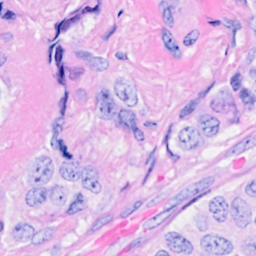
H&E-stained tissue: Breast